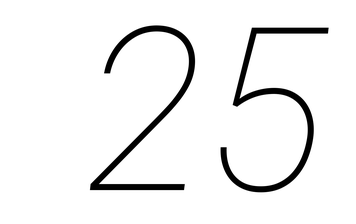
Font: Roboto-Italic_Thin_Italic